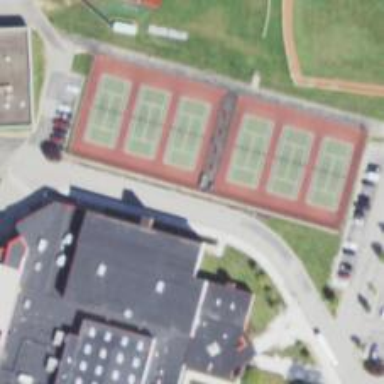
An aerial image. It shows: Paved tennis court.